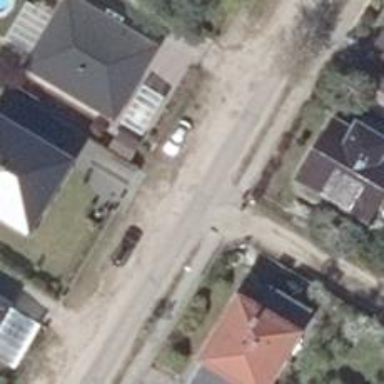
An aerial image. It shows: Alley with sand surface suitable for service vehicles.